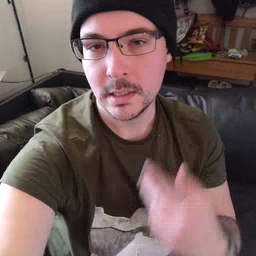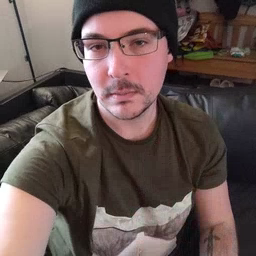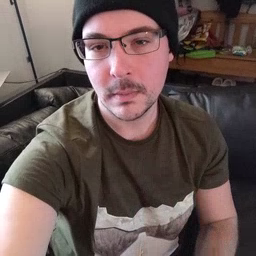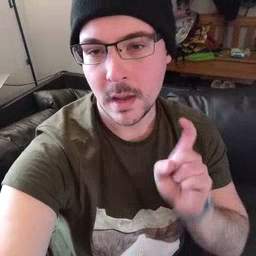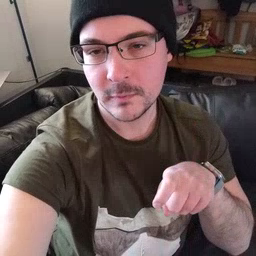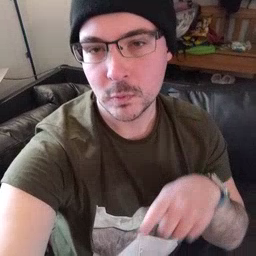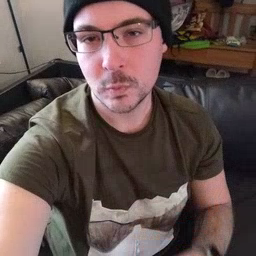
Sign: haveto